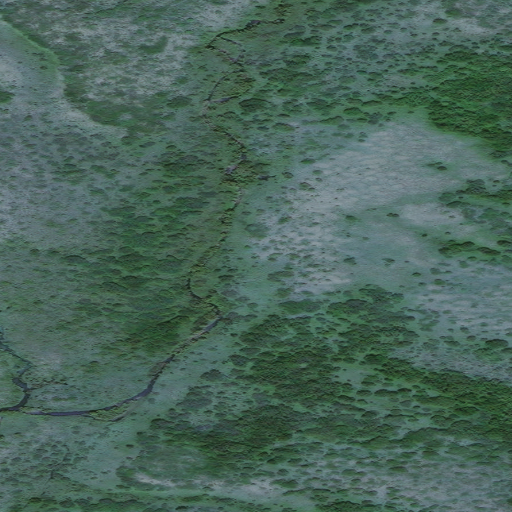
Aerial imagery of valley in Alaska named Snowshoe Gulch containing only unknown